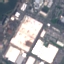
Label: Industrial